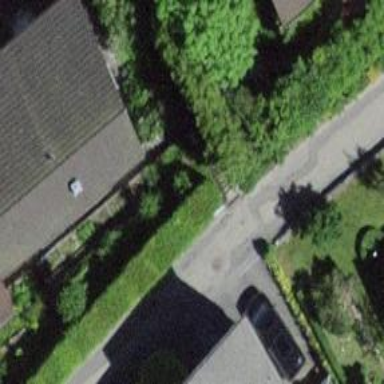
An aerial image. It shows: Set of steps on the road.